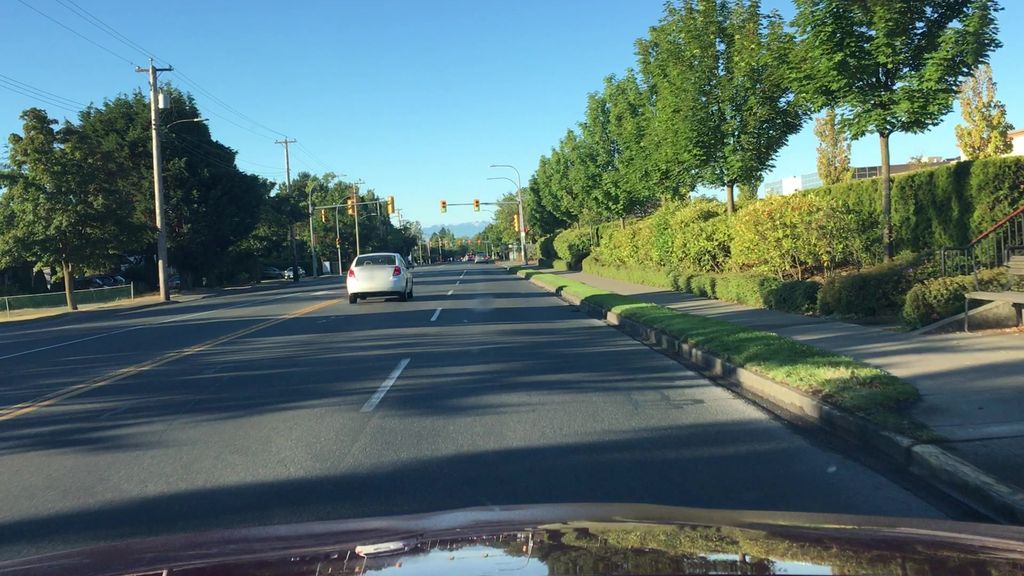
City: victoria